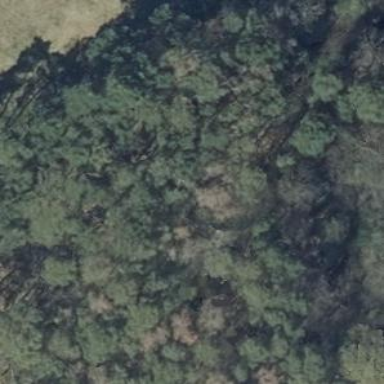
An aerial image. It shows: Mixed woodland area with various types of leaves.